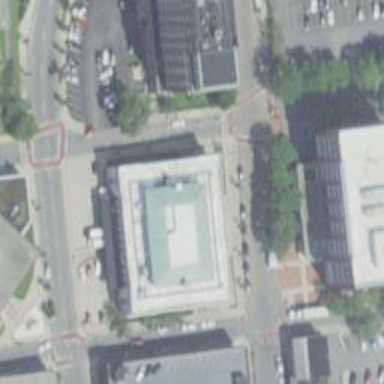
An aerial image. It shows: Post office building.